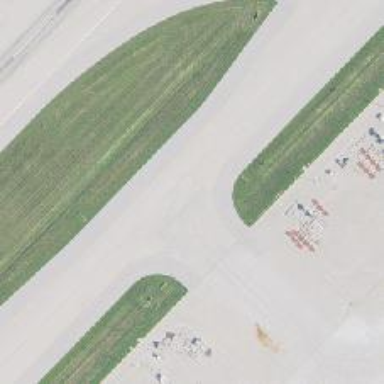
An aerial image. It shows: View of taxiway at the airport.